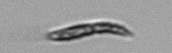
Label: Euglena